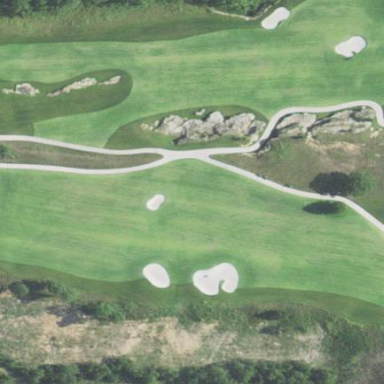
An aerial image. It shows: Golf rough area.